Question: I am showing a modal popup using CSS3 transitions (largely borrowed from <URL>. It works well in all modern browsers except Safari. In Safari, the movement is OK, but the background-color snaps in unevenly.
This is the code, the problem is visible in Safari on OSX: <URL>
A screenshot of the problem before it resolves itself. You can see that half the div is correctly colored white, half is still transparent.

This is the relevant part of the CSS ('.effeckt-show' and '.md-effect-8' are applied when the button is clicked, to show the modal):
'''
.effeckt-modal {
visibility: hidden;
-webkit-backface-visibility: hidden;
-ms-backface-visibility: hidden;
-o-backface-visibility: hidden;
backface-visibility: hidden;
background: white;
}
.md-effect-8 {
-webkit-perspective: 1300px;
-ms-perspective: 1300px;
-o-perspective: 1300px;
perspective: 1300px;
-webkit-transform-style: preserve-3d;
-ms-transform-style: preserve-3d;
-o-transform-style: preserve-3d;
transform-style: preserve-3d;
}
.md-effect-8 .effeckt-modal {
-webkit-transform: rotateY(-70deg);
-ms-transform: rotateY(-70deg);
-o-transform: rotateY(-70deg);
transform: rotateY(-70deg);
-webkit-transition: all 500ms;
-o-transition: all 500ms;
transition: all 500ms;
opacity: 0;
}
.effeckt-show.md-effect-8 .effeckt-modal {
-webkit-transform: rotateY(0deg);
-ms-transform: rotateY(0deg);
-o-transform: rotateY(0deg);
transform: rotateY(0deg);
opacity: 1;
}
'''
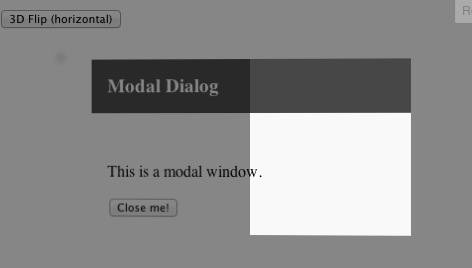
Answer: As far as I can tell it's a bug, yes, Safari is rendering intersection where it shouldn't.
For some time <URL> should intersect, and that would be children of elements with a 'transform-style' of 'preserve-3d'.
So far the only workaround I found (only tested on Windows yet where Safari shows the same behaviour) is to translate the underlying elements away on the z-axis. Without perspective being applied it won't actually translate, but Safari/Webkit seems to think it does (which probably is because it mistakenly treats the element as if it were in the same 3d rendering context as the actually transformed dialog) and so the elements do no longer intersect.
'''
.effeckt-overlay {
position: fixed;
width: 100%;
height: 100%;
visibility: hidden;
top: 0;
left: 0;
opacity: 0;
-webkit-transition: 500ms;
-o-transition: 500ms;
transition: 500ms;
z-index: 1000;
background: rgba(0, 0, 0, 0.5);
-webkit-transform: translateZ(-1000px);
}
'''
<URL>